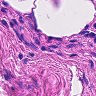
Metastatic tissue present: no